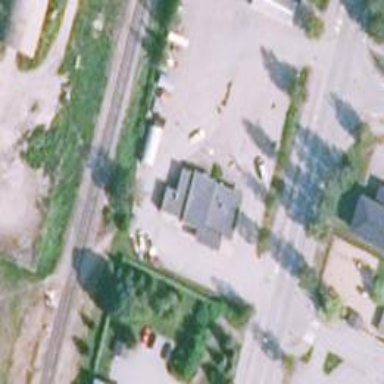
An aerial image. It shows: Bus station.